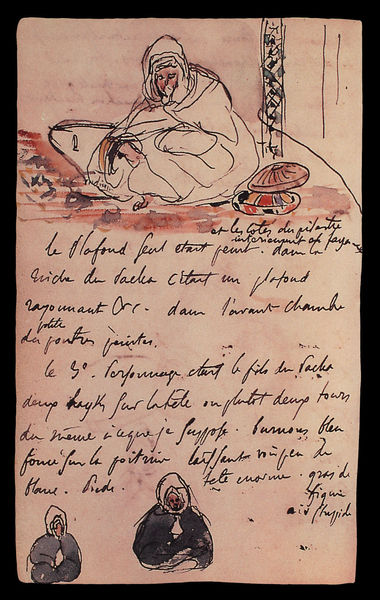
Titel: Marokkanisches Album
Künstler: Eugène Delacroix
Institution: Paris, Musée du Louvre
Schlagwörter: mann, frauen, menschen, sitzen, frau, grau, skizze, zeichnung, rot, schleier, teppich, alte, gewand, drei, rosa, schrift, papier, französisch, kissen, kopftuch, korb, buch, orient, barfuß, seite, scheich, arabisch, harem, brief, skizzenbuch, skizzen, sitzkissen, arabien, handschrift, schneidersitz, notizen, islamisch, orientale, autograph, tagebuch, sprache, begegnungen, e, kopftuchg